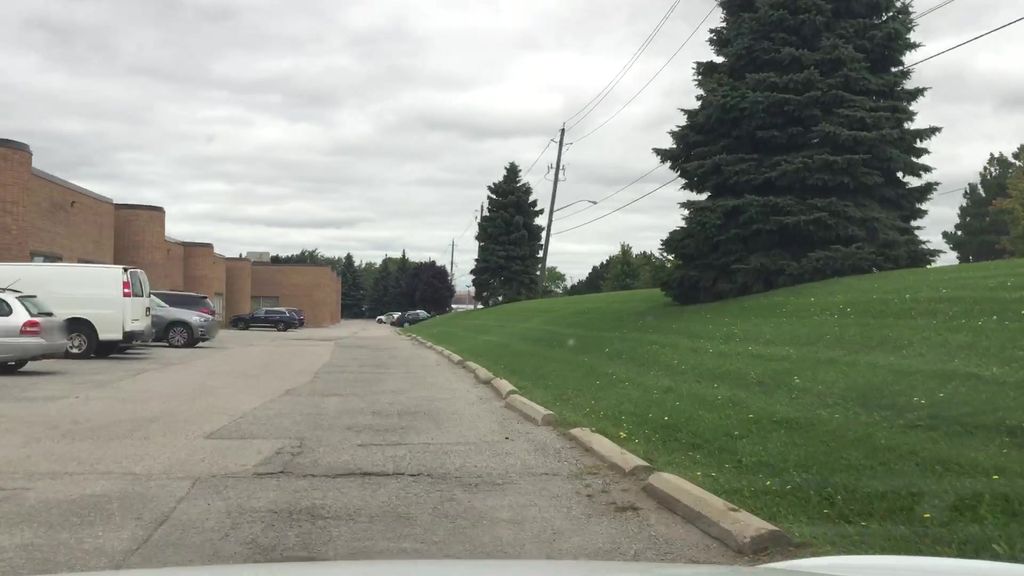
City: toronto